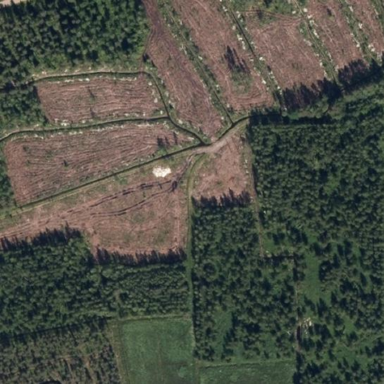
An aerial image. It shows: Clearcut man-made area surrounded by scrub vegetation.